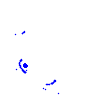
Particle: pion